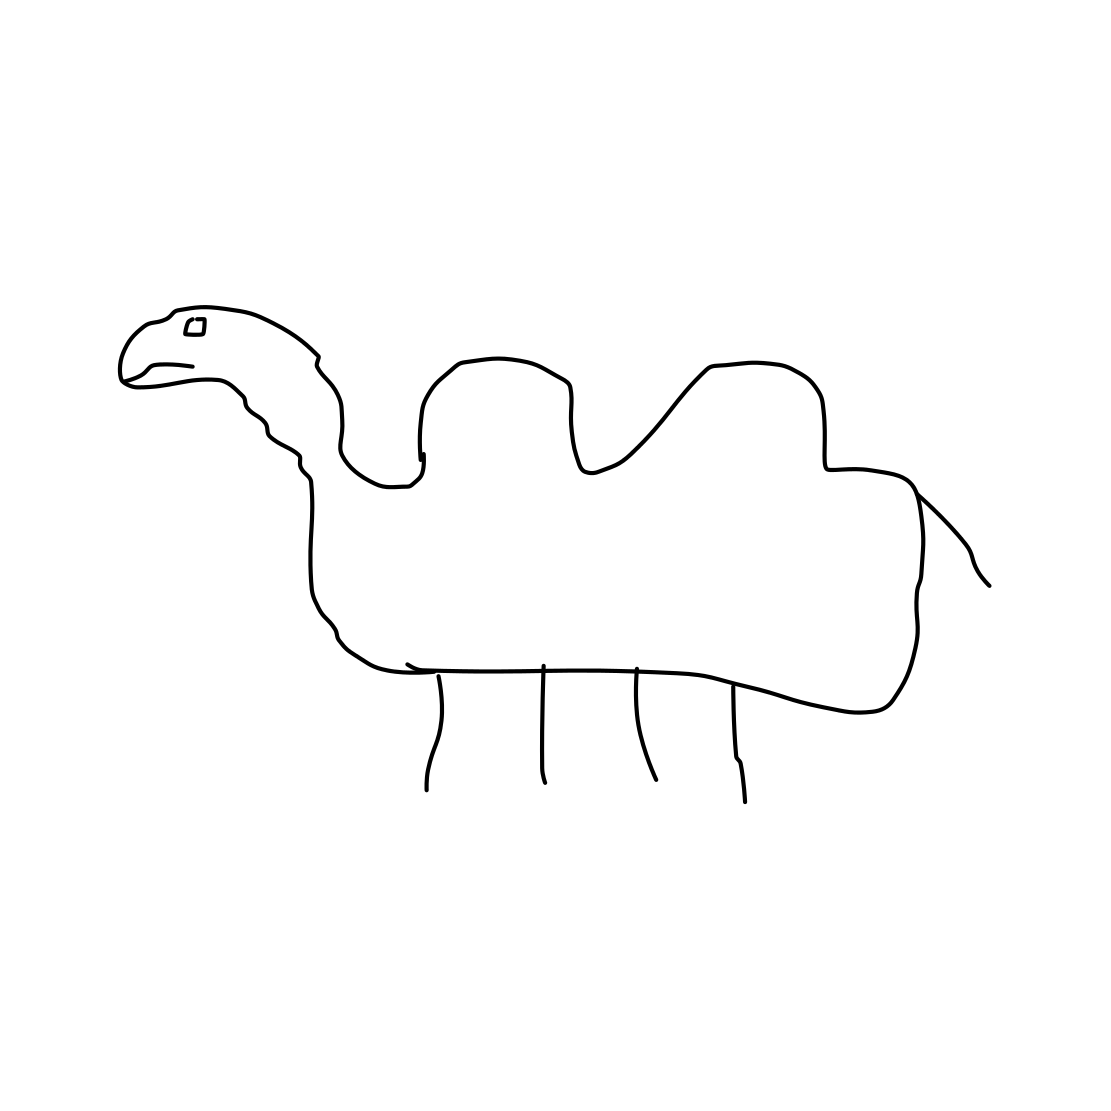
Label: camel